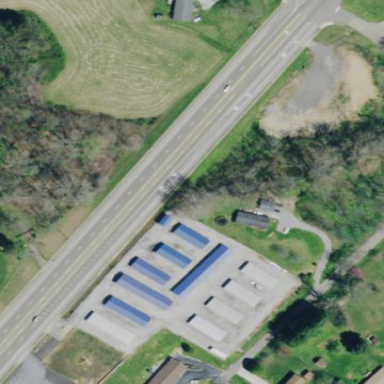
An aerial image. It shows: Storage rental shop.